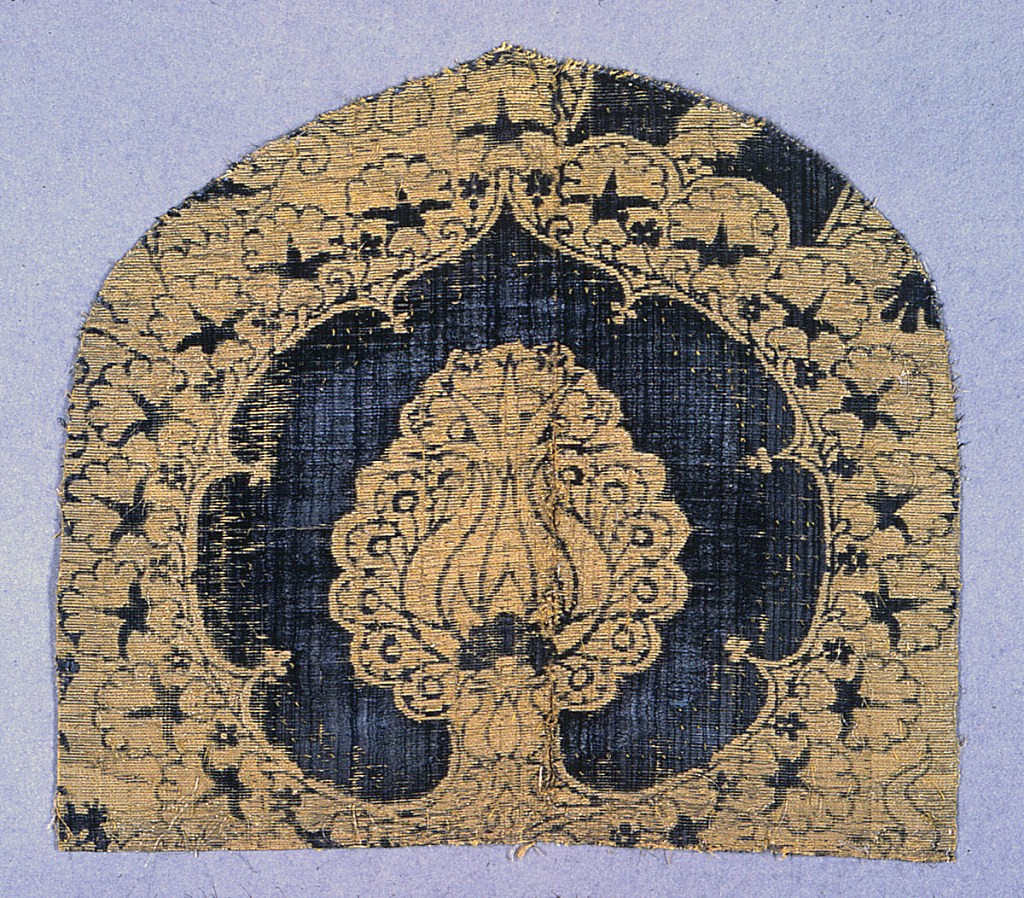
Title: Cope hood
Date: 15th century
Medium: silk, metallic threads Technique: supplementary warp in a plain weave foundation (velvet) with metallic supplementary weft
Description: Pomegranate in gold on a ground of blue velvet. Shape of textile is that of a cope hood.